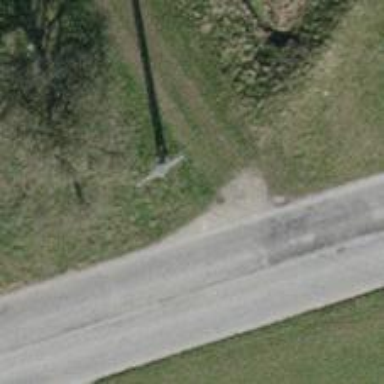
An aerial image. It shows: Minor power line.